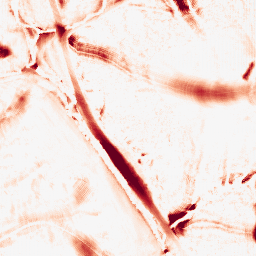
Category: morphological
Decomposition family: morphological
Decomposition parameters: operation: opening
size: 20
Upsampling method: fft_zeropad
Upsampling parameters: scale: 8
Upsampling scale: 8